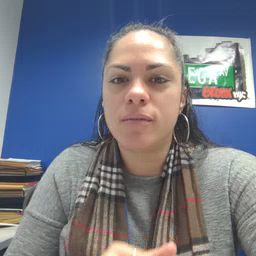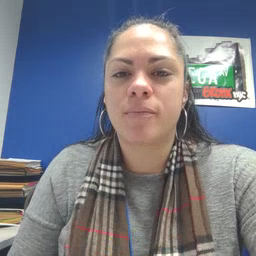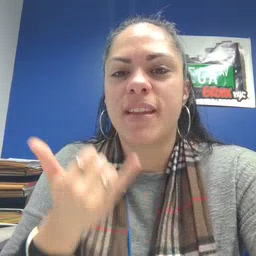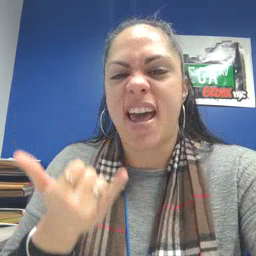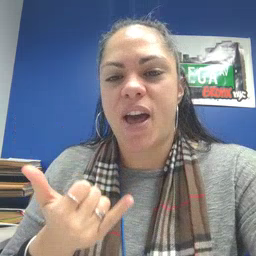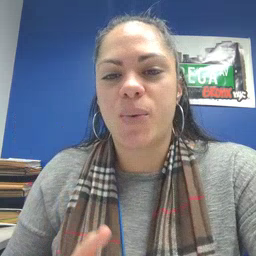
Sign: now